Field crop: maize
Growth stage: 1
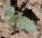
Species: datura